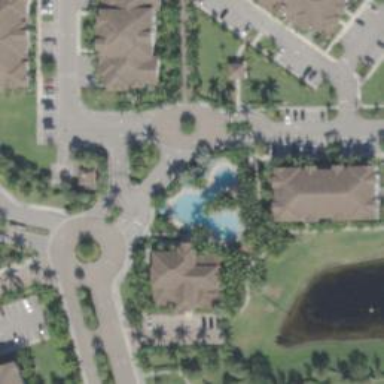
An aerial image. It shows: Swimming pool located in leisure land.